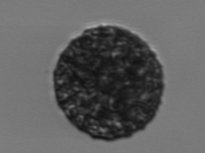
Label: Vicicitus_globosus